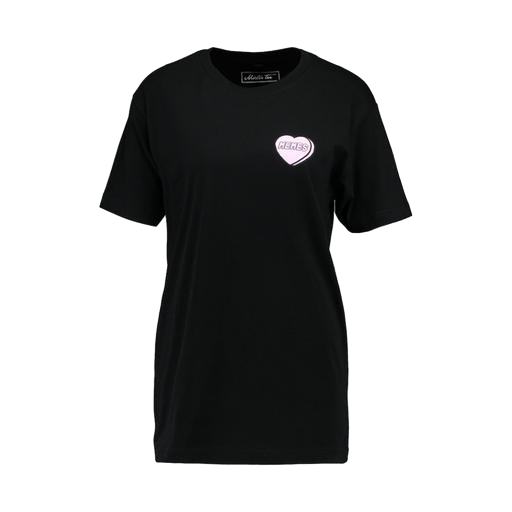
women's black heart logo t-shirt, black heartbreaker t-shirt, black heart print t-shirt, white background